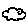
Label: cloud